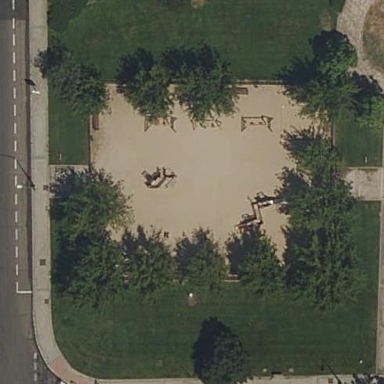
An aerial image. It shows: Playground area for leisure land.